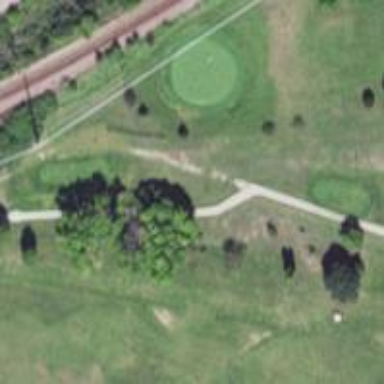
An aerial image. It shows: Pathway for golfing.